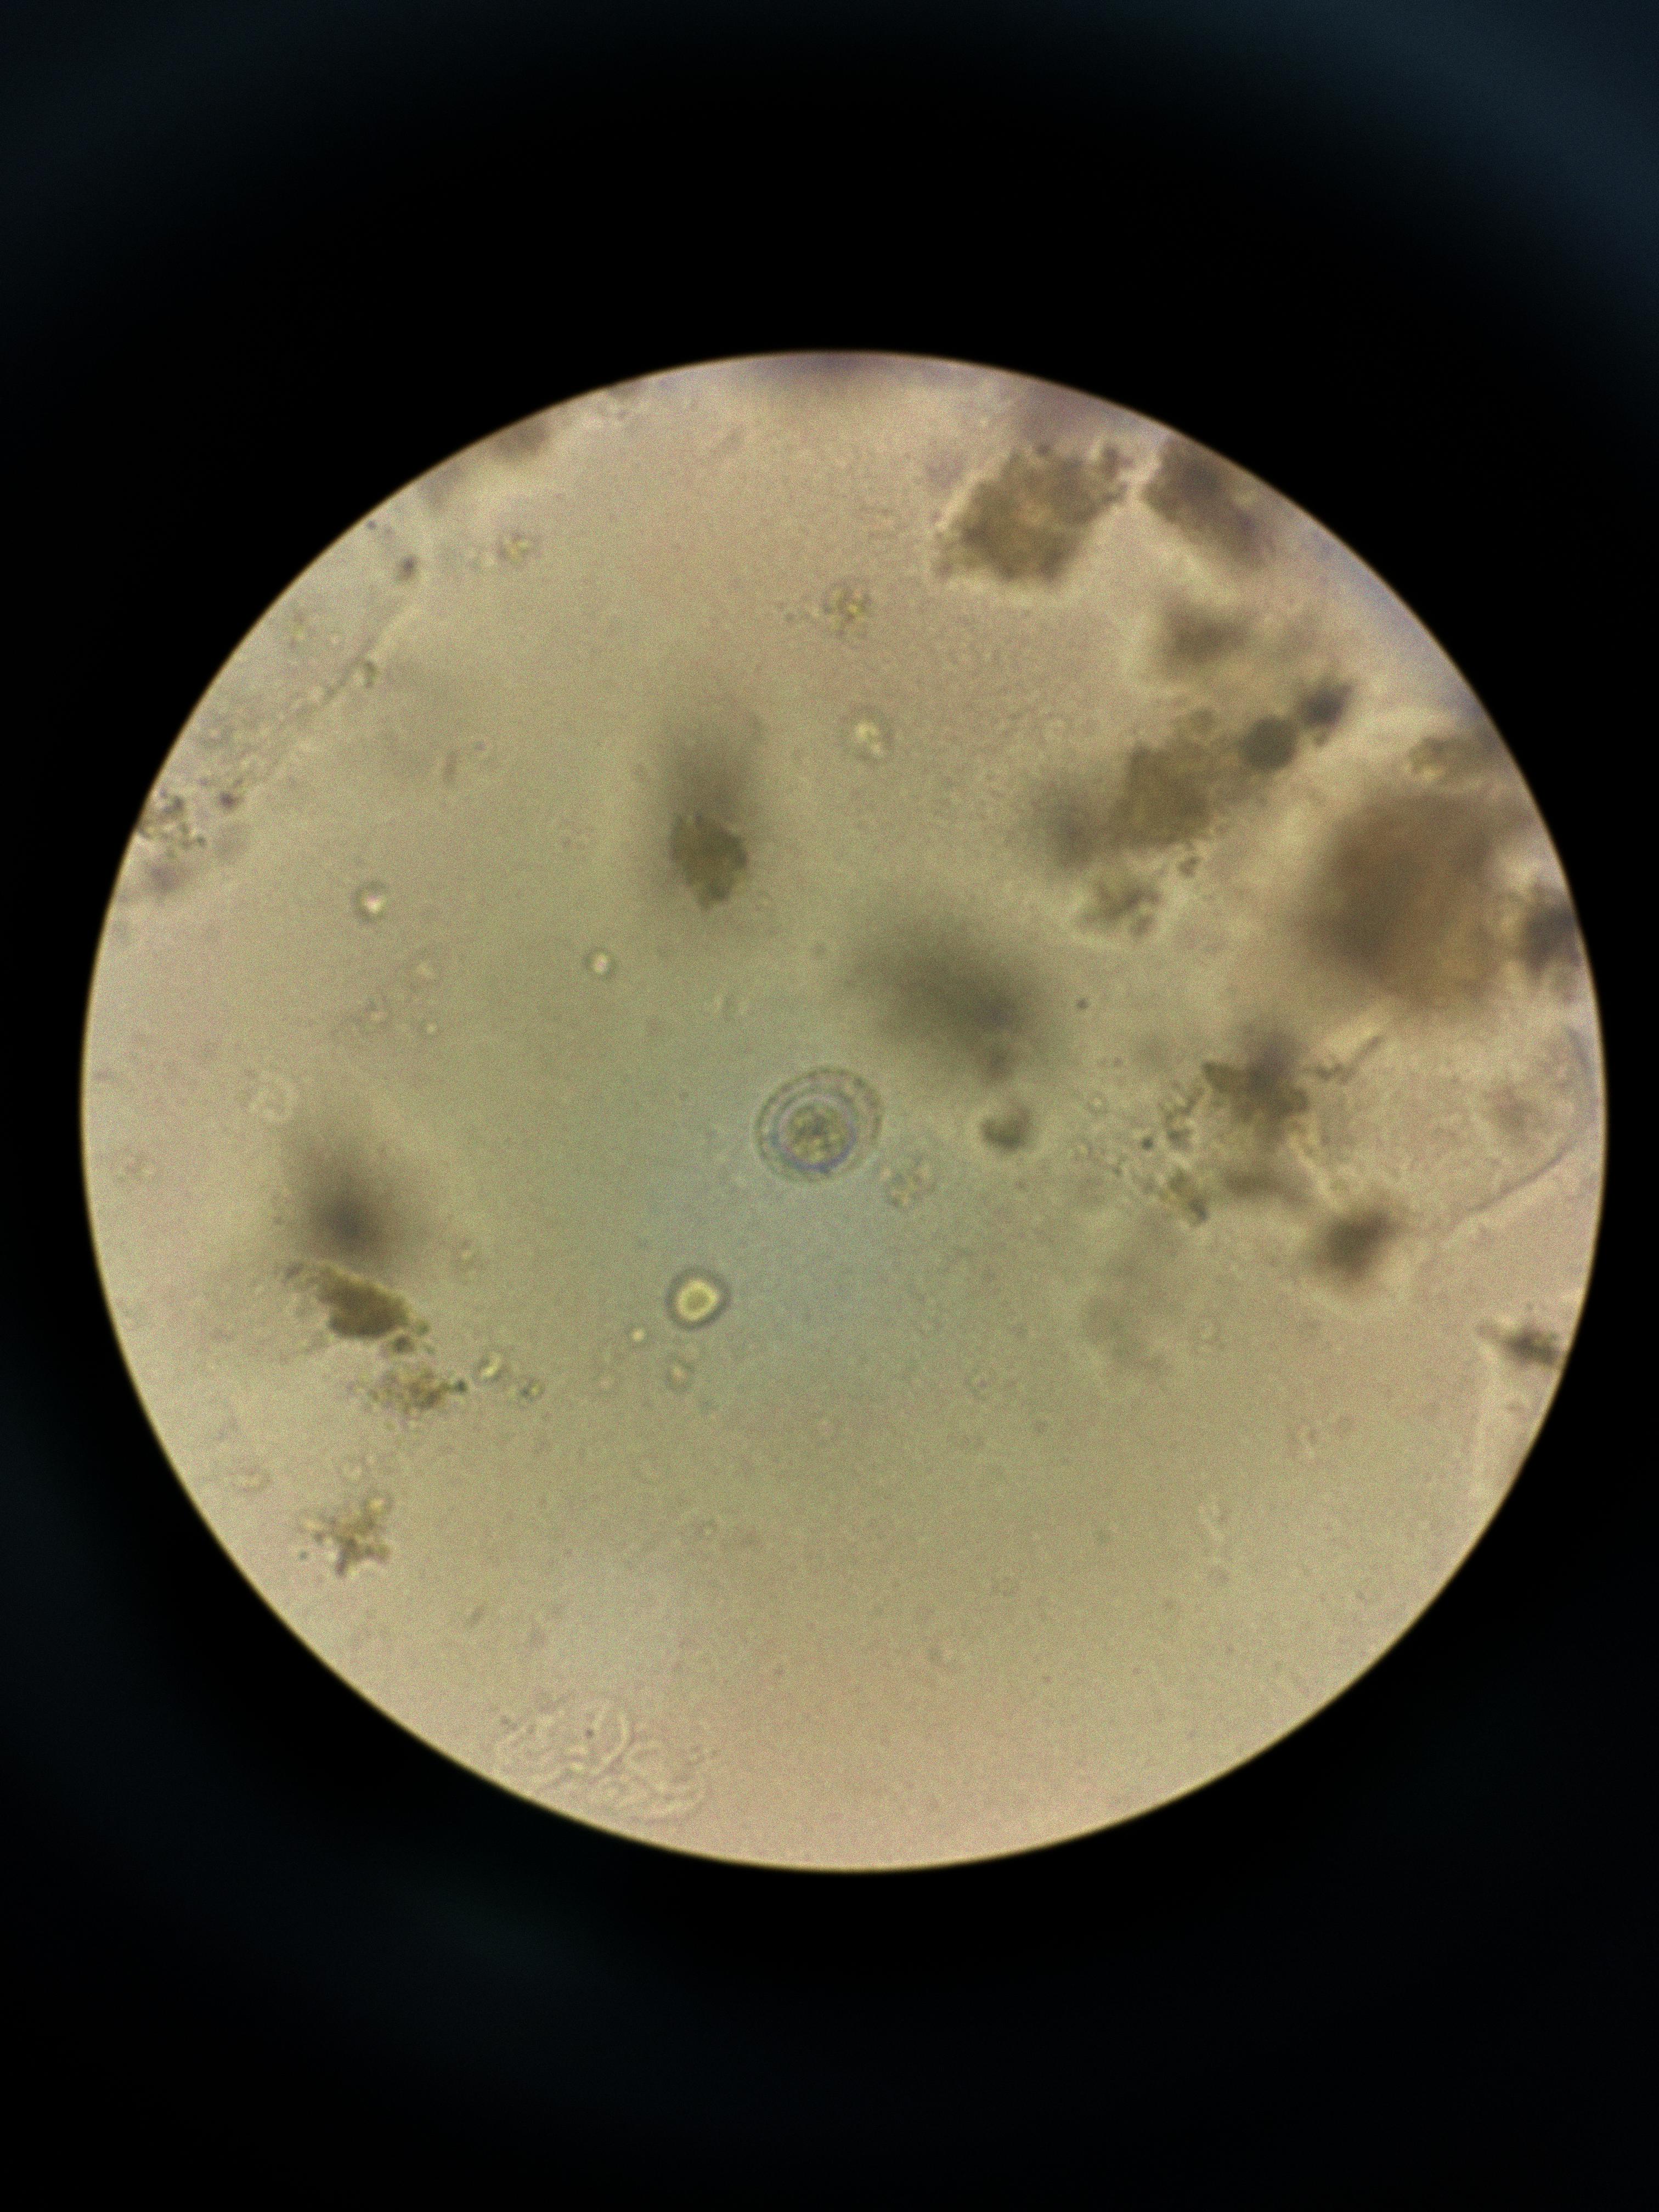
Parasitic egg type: Hymenolepis nana